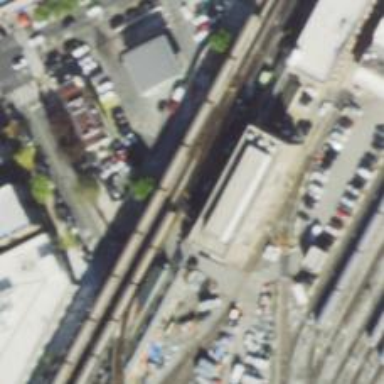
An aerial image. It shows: Railway bridge with electrified lines.